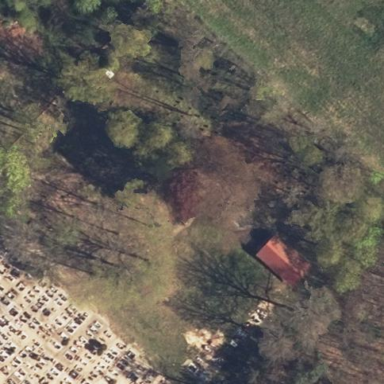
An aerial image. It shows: Cemetery.